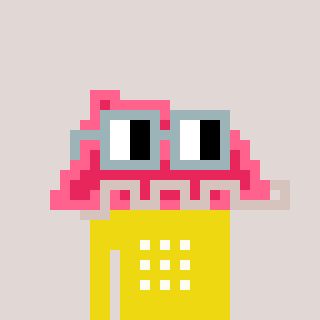
a pixel art character with square dark gray glasses, a retainer-shaped head and a yellow-colored body on a warm background